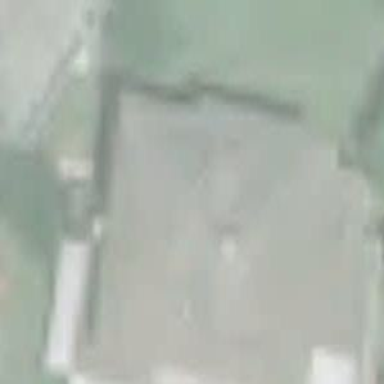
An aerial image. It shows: Detached building.